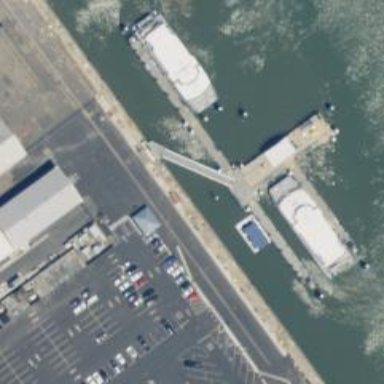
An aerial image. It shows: Man-made pier.